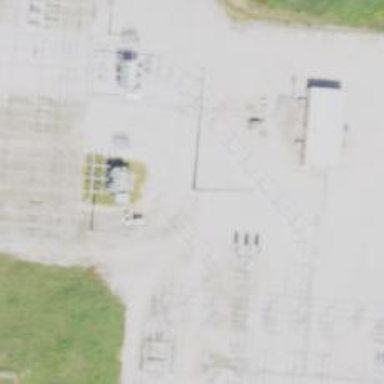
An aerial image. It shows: Power tower.